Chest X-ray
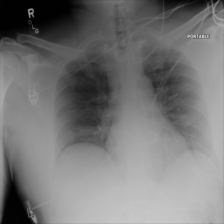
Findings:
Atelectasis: negative
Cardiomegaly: negative
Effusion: negative
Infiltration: negative
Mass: negative
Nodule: negative
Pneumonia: negative
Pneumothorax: negative
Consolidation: negative
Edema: negative
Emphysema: negative
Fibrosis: negative
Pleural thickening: negative
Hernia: negative